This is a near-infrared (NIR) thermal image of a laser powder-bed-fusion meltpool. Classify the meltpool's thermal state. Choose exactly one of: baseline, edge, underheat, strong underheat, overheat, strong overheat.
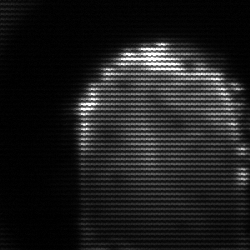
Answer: baseline